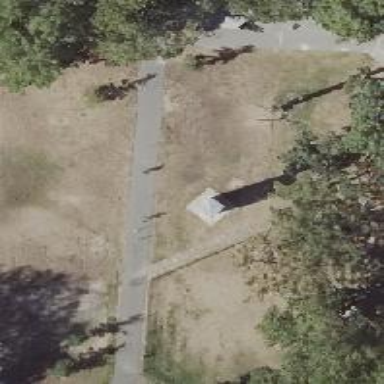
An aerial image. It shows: Historic memorial in the form of stele.